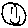
Label: smiley face